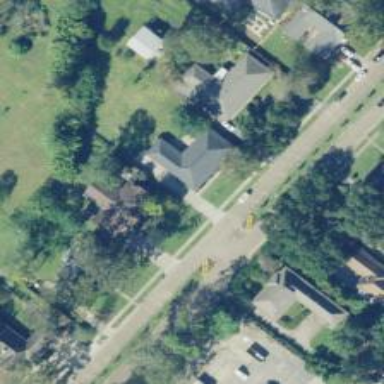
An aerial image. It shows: Residential road.